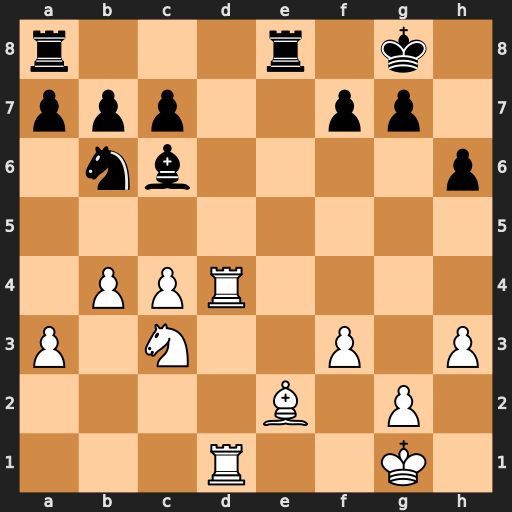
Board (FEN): r3r1k1/ppp2pp1/1nb4p/8/1PPR4/P1N2P1P/4B1P1/3R2K1
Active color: w
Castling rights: -
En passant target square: -
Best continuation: b5 Na4 Nxa4